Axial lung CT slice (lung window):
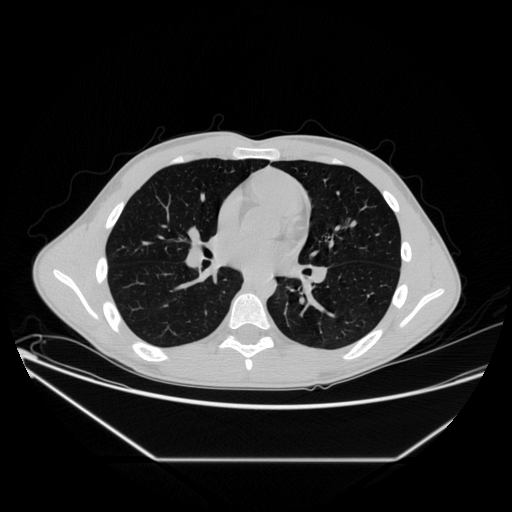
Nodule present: no